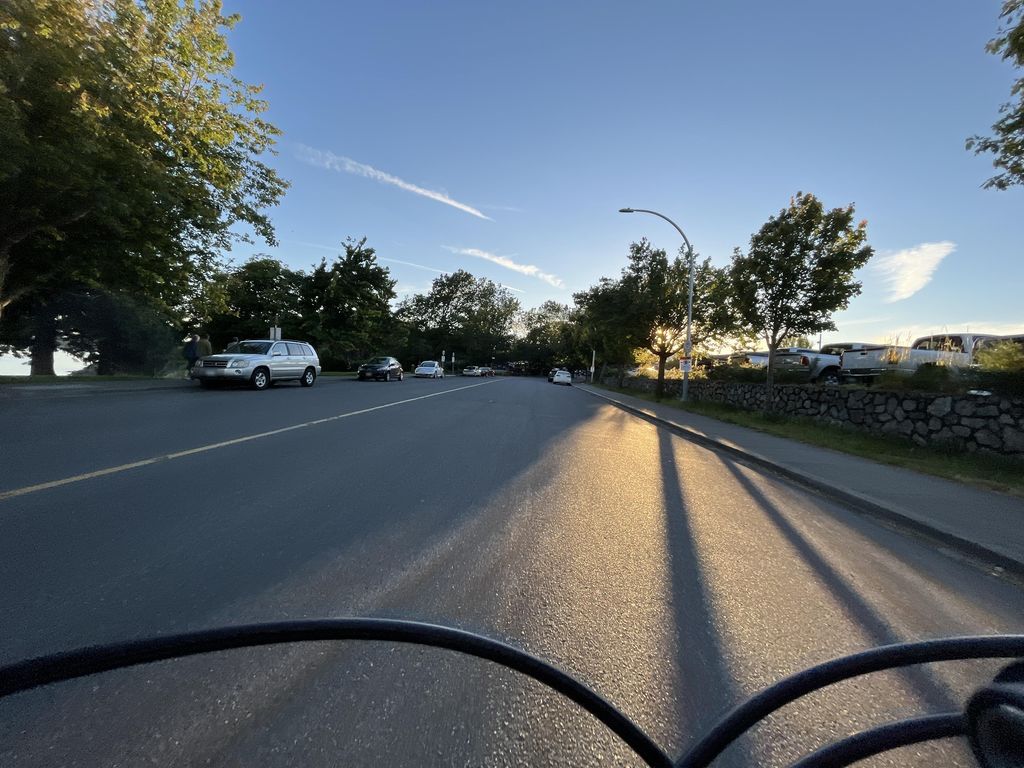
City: victoria